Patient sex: M
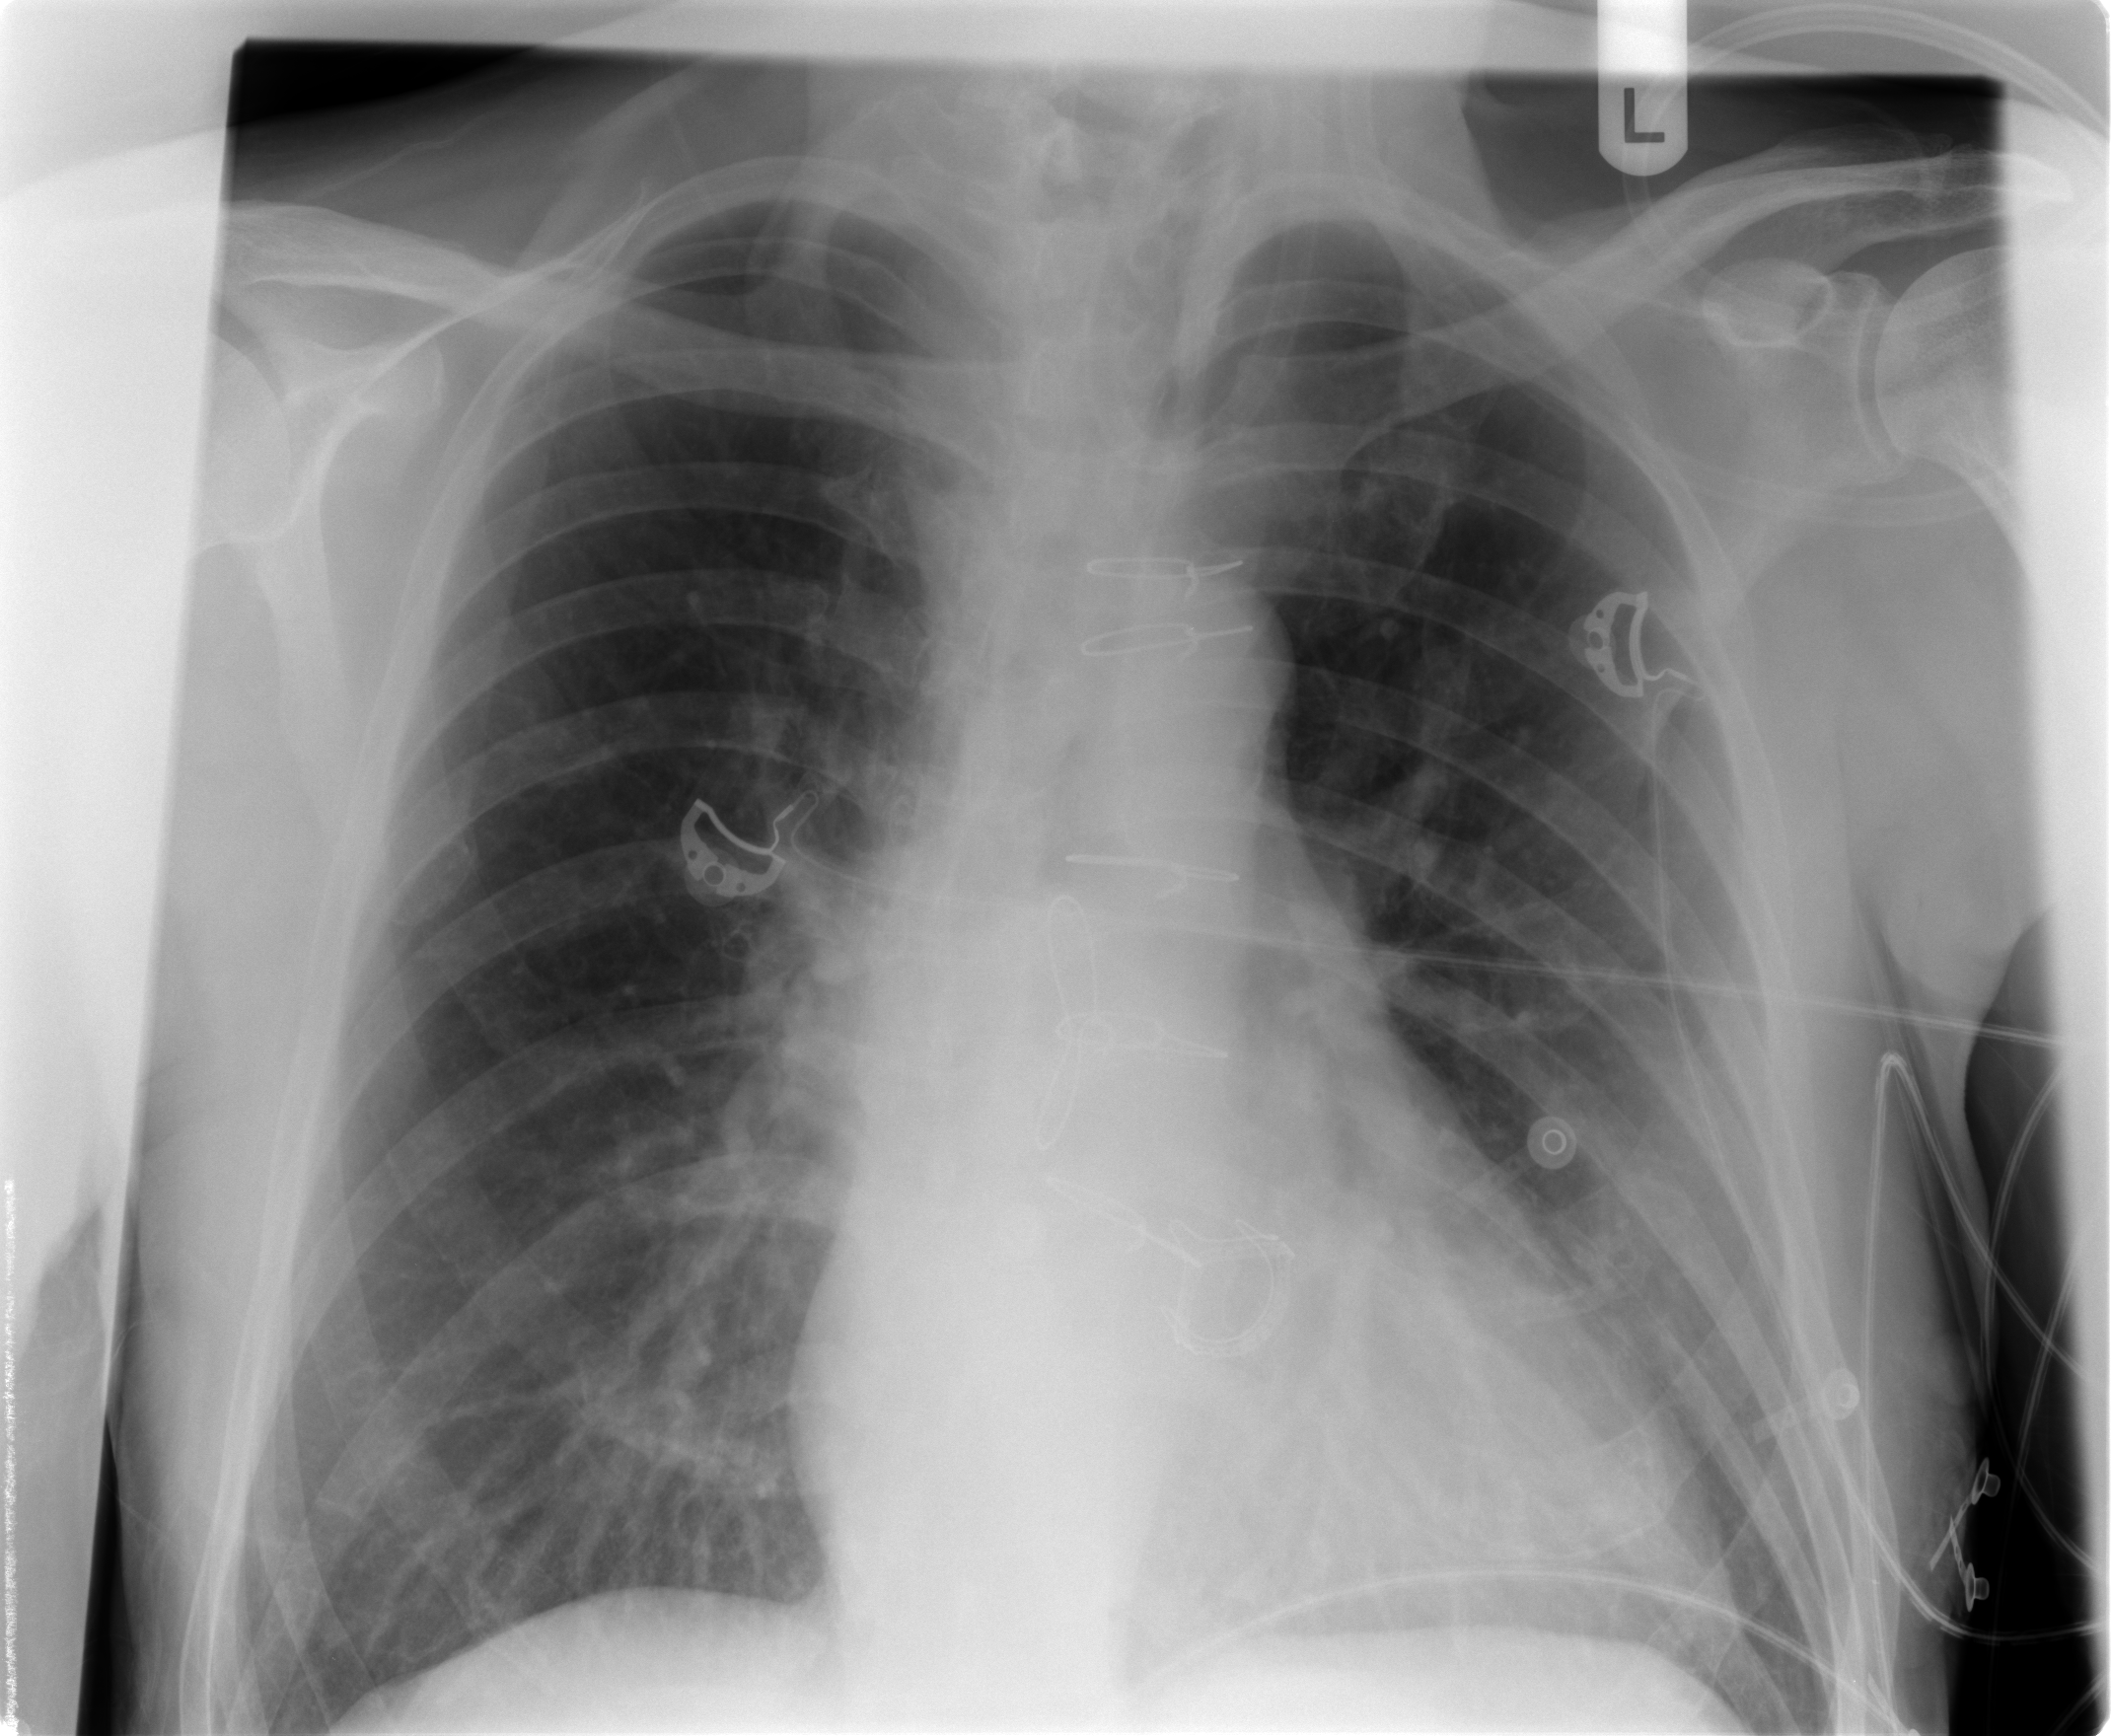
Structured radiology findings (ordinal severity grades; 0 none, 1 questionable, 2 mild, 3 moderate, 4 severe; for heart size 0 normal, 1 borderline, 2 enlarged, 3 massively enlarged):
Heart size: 2
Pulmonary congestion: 2
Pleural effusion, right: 0
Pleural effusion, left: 0
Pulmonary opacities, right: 2
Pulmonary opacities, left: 3
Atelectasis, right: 0
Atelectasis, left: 1